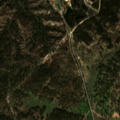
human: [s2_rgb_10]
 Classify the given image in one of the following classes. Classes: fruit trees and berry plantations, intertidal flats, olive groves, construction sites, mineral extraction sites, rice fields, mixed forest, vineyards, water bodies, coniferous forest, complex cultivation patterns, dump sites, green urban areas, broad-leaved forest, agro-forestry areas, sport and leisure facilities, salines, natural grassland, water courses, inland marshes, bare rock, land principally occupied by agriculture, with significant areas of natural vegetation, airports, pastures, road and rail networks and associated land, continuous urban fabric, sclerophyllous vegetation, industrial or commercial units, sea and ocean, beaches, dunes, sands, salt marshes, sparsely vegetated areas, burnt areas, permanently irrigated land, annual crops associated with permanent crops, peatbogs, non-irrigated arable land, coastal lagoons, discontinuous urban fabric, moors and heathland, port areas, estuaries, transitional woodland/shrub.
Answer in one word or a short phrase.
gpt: pastures, complex cultivation patterns, agro-forestry areas, broad-leaved forest, mixed forest, transitional woodland/shrub